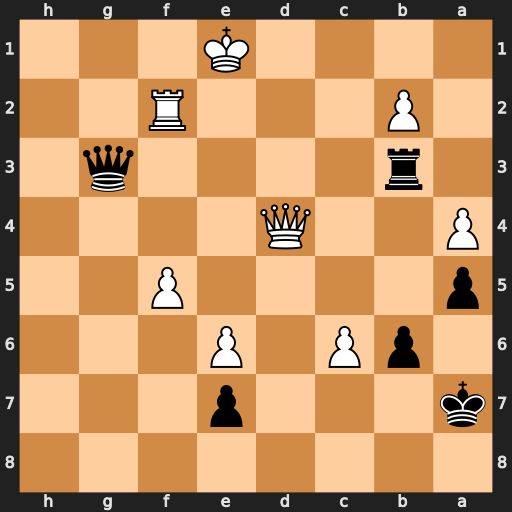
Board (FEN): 8/k3p3/1pP1P3/p4P2/P2Q4/1r4q1/1P3R2/4K3
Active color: b
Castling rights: -
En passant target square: -
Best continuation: Re3+ Qxe3 Qxe3+